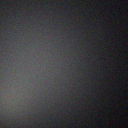
Screen state: off